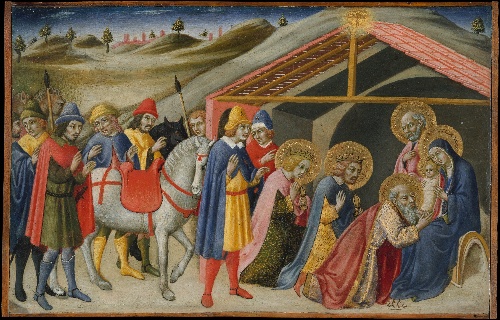
Title: The Adoration of the Magi
Artist: Sano di Pietro (Ansano di Pietro di Mencio)
Artist bio: Italian, Siena 1405–1481 Siena
Date: ca. 1470
Object type: Painting, predella panel
Classification: Paintings
Medium: Tempera and gold on wood
Dimensions: 11 7/8 x 18 3/4 in. (30.2 x 47.6 cm)
Department: European Paintings
Credit line: Gift of Irma N. Straus, 1958
Accession year: 1958
Repository: Metropolitan Museum of Art, New York, NY
Tags: Horses|Adoration of the Magi